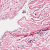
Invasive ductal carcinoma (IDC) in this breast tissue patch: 0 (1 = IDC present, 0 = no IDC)